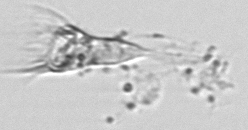
Label: Tintinnina